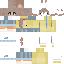
A female human skin with pale skin, wearing brown long hair dressed in a yellow tshirt and gray jeans, featuring a closed mouth.